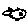
Label: fish